Question: I need to fill the white part of the circle of the first image with the second image I have attached, how can I do this in opencv?
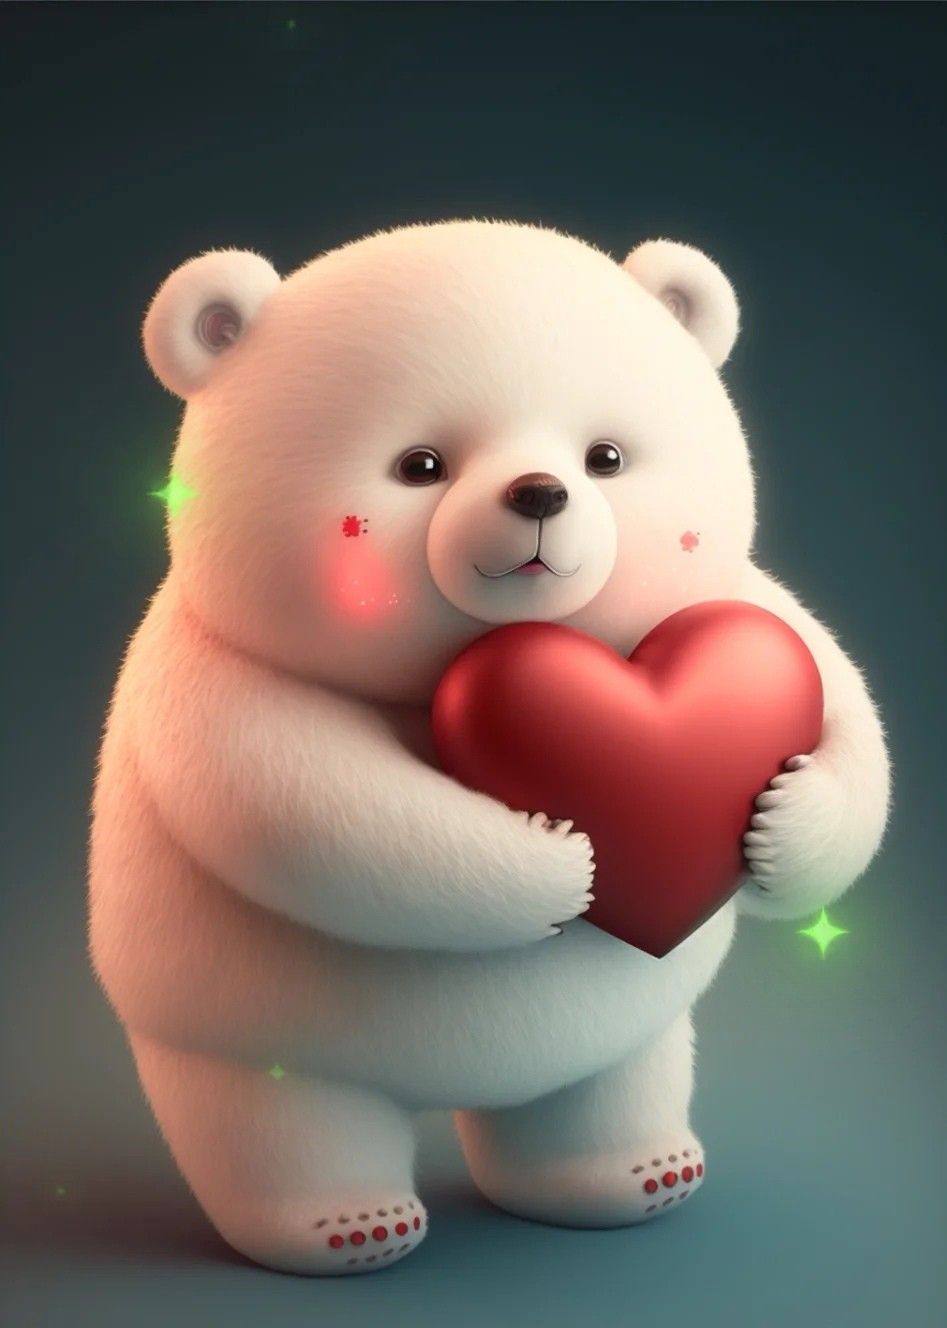
Answer: Here is one way in Python/OpenCV.
- - - - - -
Input 1:
<URL>
Input 2:
<URL>
'''
import cv2
import numpy as np
# read image 1
img1 = cv2.imread('white_circle.png')
h1, w1 = img1.shape[:2]
# read image 2
img2 = cv2.imread('bear_heart.jpg')
h2, w2 = img2.shape[:2]
# convert img1 to grayscale
gray = cv2.cvtColor(img1, cv2.COLOR_BGR2GRAY)
# threshold to binary
thresh = cv2.threshold(gray, 254, 255, cv2.THRESH_BINARY)[1]
thresh = cv2.cvtColor(thresh, cv2.COLOR_GRAY2BGR)
# crop second image to size of first image
img2_crop = img2[0:h1, 0:w1]
# combine img1, img2_crop with threshold as mask
result = np.where(thresh==255, img2_crop, img1)
# save results
cv2.imwrite('white_circle_thresh.jpg', thresh)
cv2.imwrite('white_circle_bear_heart.jpg', result)
cv2.imshow("thresh", thresh)
cv2.imshow("result", result)
cv2.waitKey(0)
cv2.destroyAllWindows()
'''
Threshold Image:
<URL>
Result Image:
<URL>